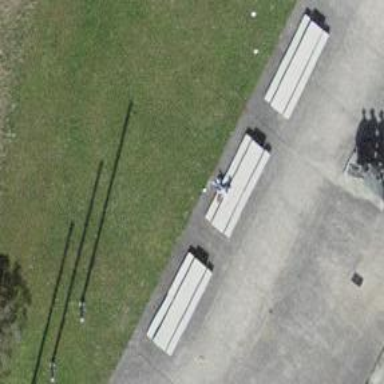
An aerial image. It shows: Outdoor seating area for leisure.